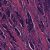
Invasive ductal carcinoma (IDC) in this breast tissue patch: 1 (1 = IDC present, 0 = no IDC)